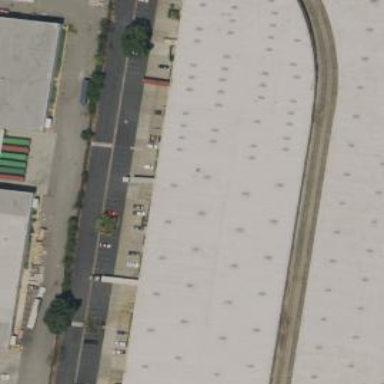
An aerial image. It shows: Warehouse.